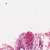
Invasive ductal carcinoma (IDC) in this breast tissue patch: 0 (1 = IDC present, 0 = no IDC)